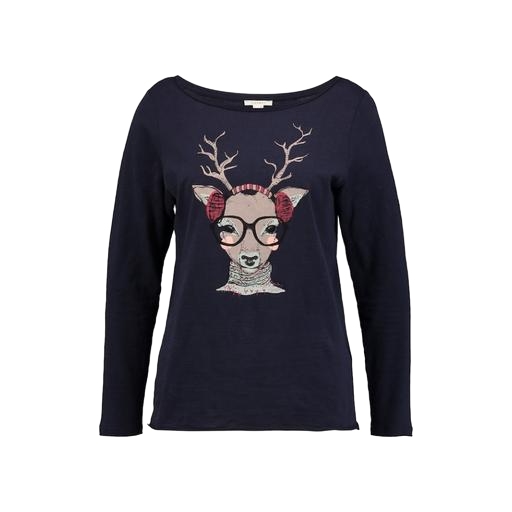
long-sleeve t-shirt only macy, longsleeve t-shirt, blue iconic women's long-sleeved t-shirt, white background